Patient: sex M, age 58
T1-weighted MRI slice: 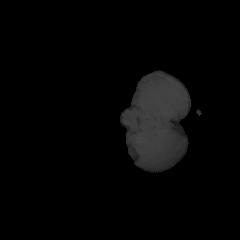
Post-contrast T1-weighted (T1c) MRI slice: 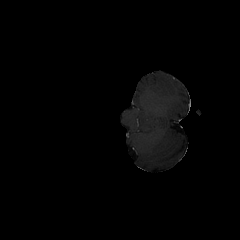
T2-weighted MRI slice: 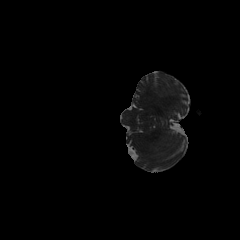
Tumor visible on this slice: no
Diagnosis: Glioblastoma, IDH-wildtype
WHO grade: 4